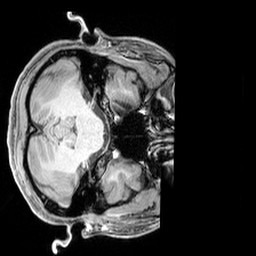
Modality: T1w
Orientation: axial
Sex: male
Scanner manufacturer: siemens
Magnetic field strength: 3 T
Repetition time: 2.3 s
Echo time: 0.00226 s